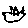
Label: bird